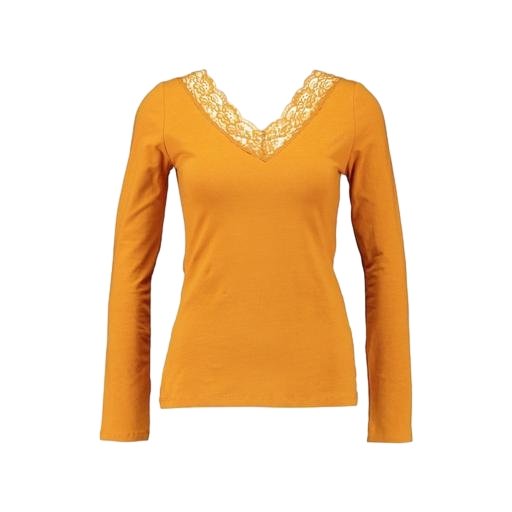
long-sleeve t-shirt only macy, yellow iconic women's long-sleeved t-shirt, multicolor vero moda rust high neck blouse, white background